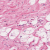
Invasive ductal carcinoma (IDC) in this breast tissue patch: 0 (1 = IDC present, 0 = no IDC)